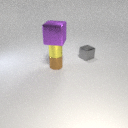
small yellow metal cylinder below large purple metal cube